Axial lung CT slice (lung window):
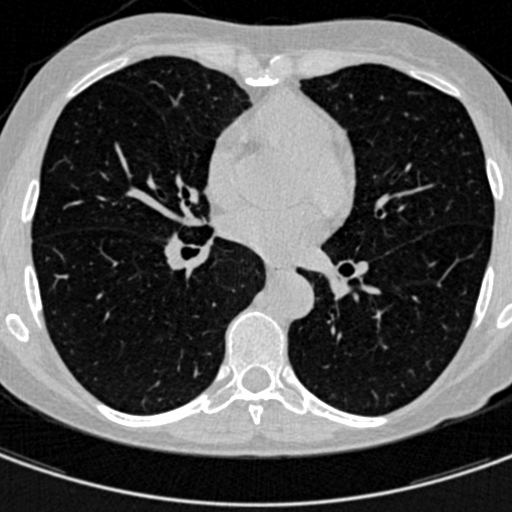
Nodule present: no